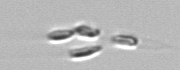
Label: Dinobryon